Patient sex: F
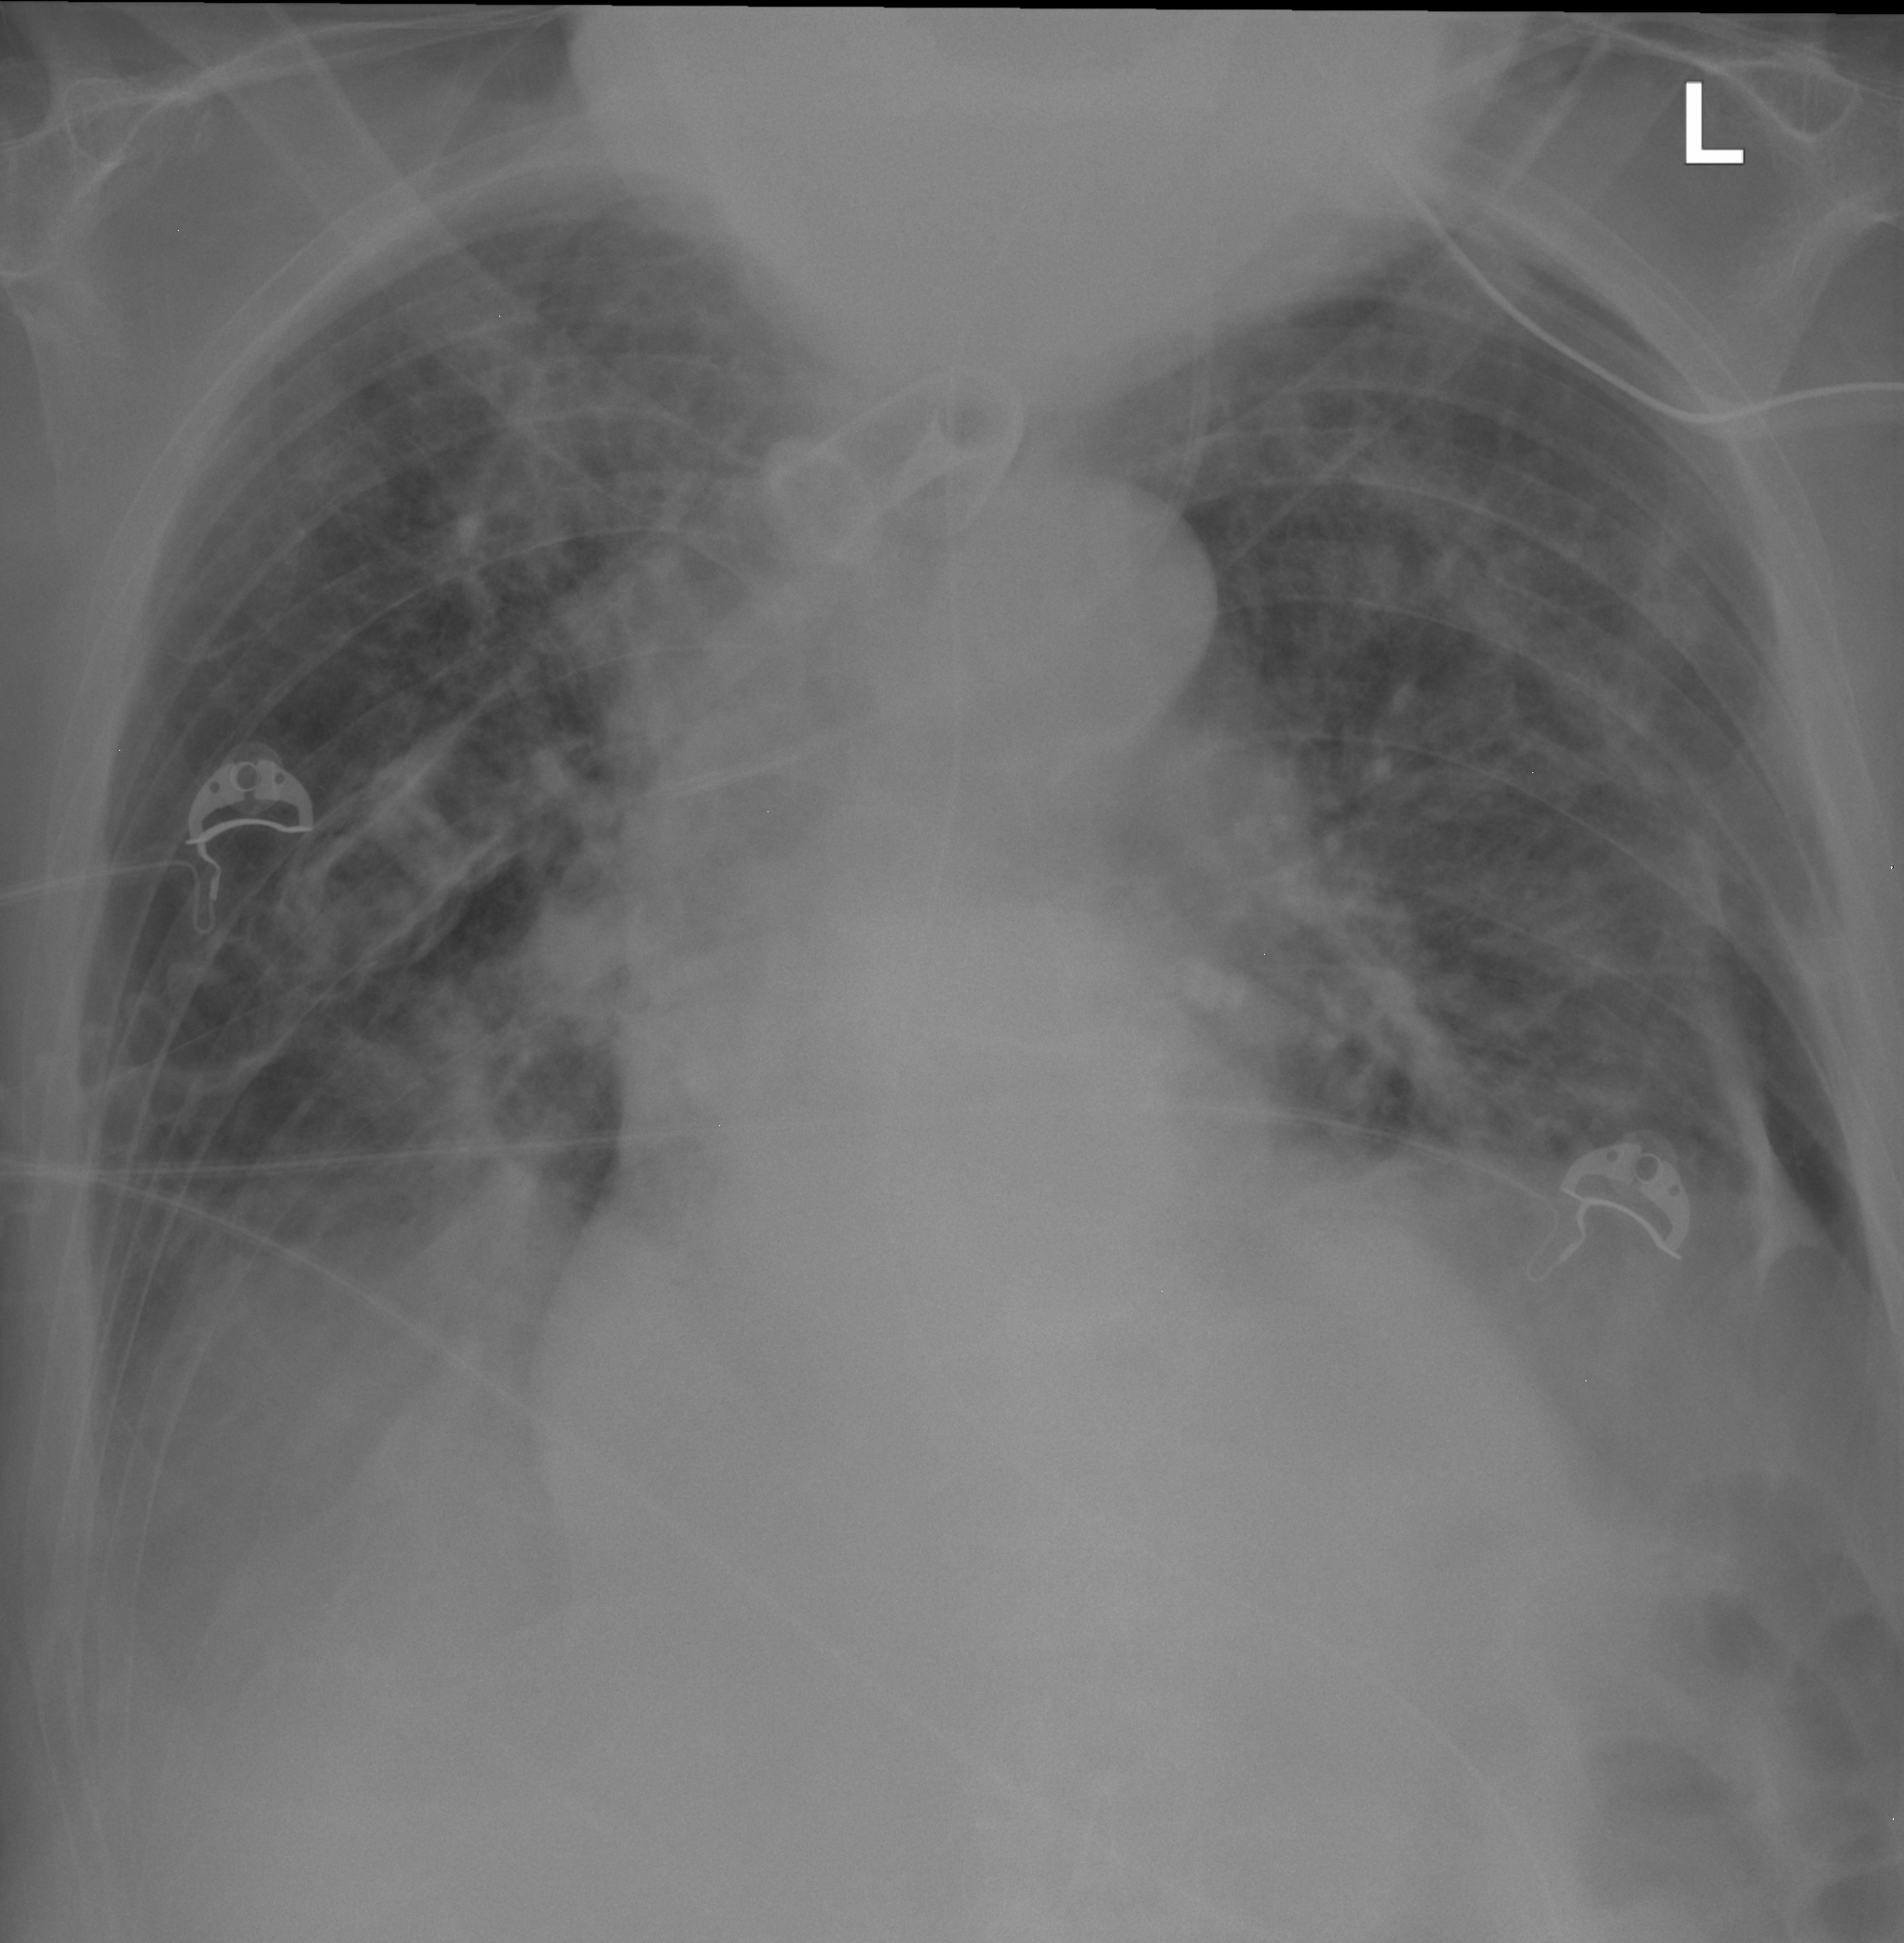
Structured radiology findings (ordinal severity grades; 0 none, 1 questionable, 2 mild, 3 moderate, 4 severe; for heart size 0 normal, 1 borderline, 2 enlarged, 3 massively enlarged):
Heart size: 0
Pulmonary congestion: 2
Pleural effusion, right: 2
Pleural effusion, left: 0
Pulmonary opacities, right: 2
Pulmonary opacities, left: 2
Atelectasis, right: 2
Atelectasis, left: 2